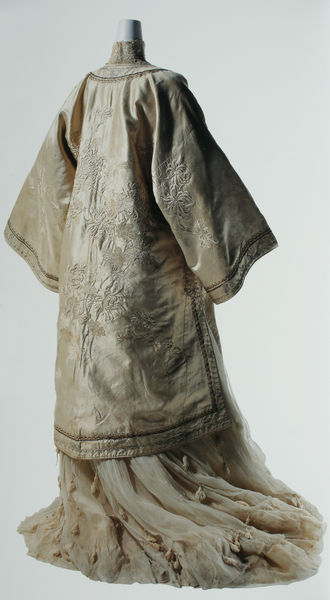
Titel: Abendmantel (Theatermantel)
Künstler: Iida Takashimaya
Standort: Kyoto (Japan)
Institution: Kyoto Costume Institute
Schlagwörter: schatten, weiß, frauen, blumen, grau, holz, kleid, licht, rücken, schwarz, beige, mode, muster, ornament, rock, falten, kleidung, kragen, lang, samt, silber, spitze, ärmel, bestickt, fransen, gewand, mantel, stickerei, stoff, saum, seide, schleppe, japan, modell, tüll, hof, fliessen, bordüre, reflexe, glanz, floral, glänzen, glänzend, japanisch, abendkleid, satin, foto, fotografie, unterrock, hinten, asien, asiatisch, china, wurzeln, applikation, bodenlang, kimono, albe, päonie, hochzeitskleid, wallend, weite ärmel, fashion, textilie, kleindung, accessoires, dalmatika, frauentracht, hofgewand, taftrock, wachsmodell, wollweiss